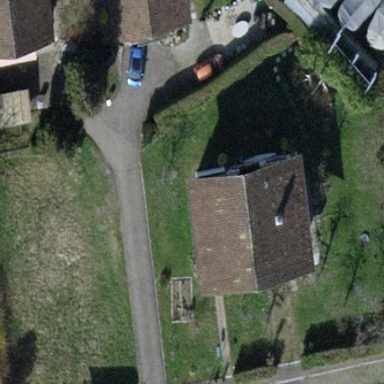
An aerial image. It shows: Semidetached house.